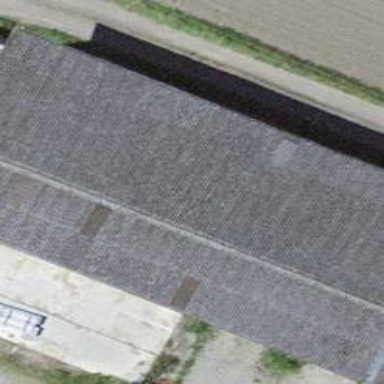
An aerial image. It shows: Farm auxiliary building.